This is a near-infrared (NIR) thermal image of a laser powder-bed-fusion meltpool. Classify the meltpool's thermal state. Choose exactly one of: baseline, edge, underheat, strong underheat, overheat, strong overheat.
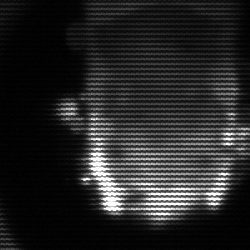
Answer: baseline